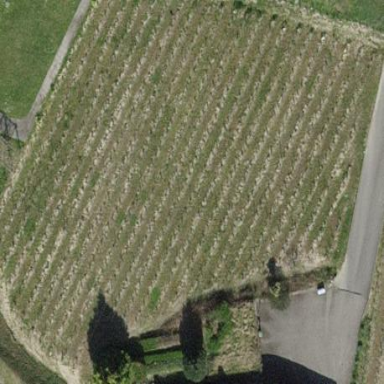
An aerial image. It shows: Vineyard growing grapes.